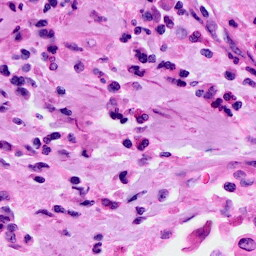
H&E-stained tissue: Cervix